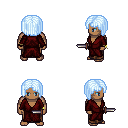
a pixel art fantasy rpg character, male body template, human, dark skin, red robe, robe skirt, white cyan pageboy hairstyle, bracelets, dagger, four views (front, back, left, right), 2x2 character sprite sheet, small pixel art, hard edges, no anti-aliasing